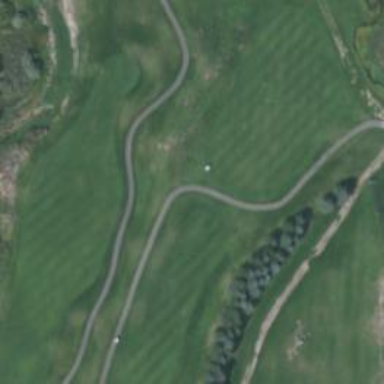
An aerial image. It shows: Scenic golf fairway.